Field crop: maize
Growth stage: 2
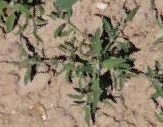
Species: atriplex